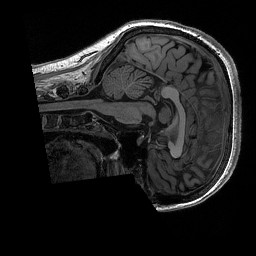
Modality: T1w
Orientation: sagittal
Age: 20
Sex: female
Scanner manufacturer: siemens
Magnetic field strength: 3 T
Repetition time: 2.53 s
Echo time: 0.0033 s